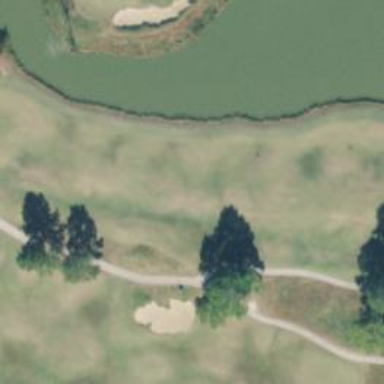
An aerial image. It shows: Golf hole.